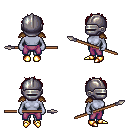
a pixel art fantasy rpg character, female body template, dark elf, purple skin, leather shoulder armor, magenta pants, brunette bedhead hairstyle, metal helm, gold boots, spear, four views (front, back, left, right), 2x2 character sprite sheet, small pixel art, hard edges, no anti-aliasing